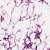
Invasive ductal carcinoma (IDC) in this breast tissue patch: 0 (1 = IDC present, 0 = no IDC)